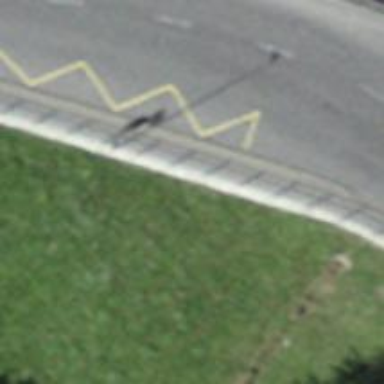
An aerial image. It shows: Bus stop with platform for public transport.